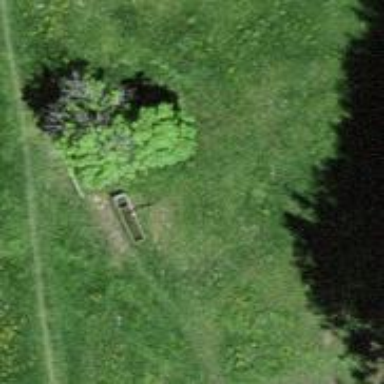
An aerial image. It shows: Bench.